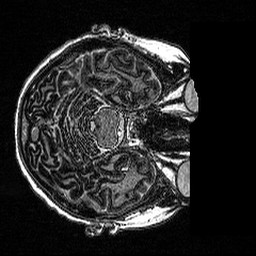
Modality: MP2RAGE
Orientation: axial
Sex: female
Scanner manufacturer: siemens
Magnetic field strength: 3 T
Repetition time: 5 s
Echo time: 0.00292 s